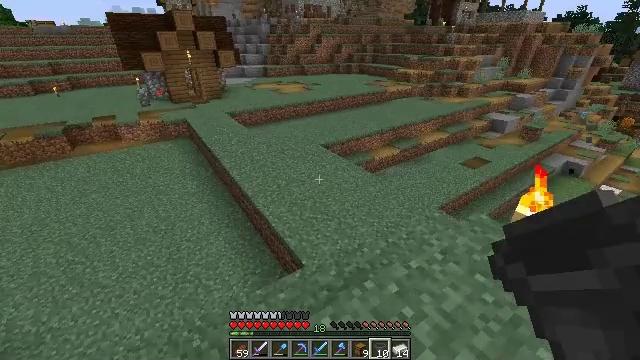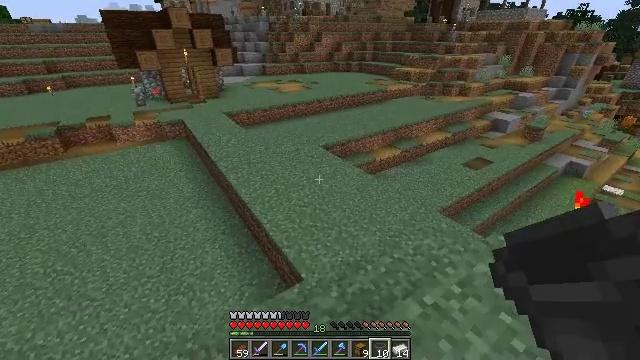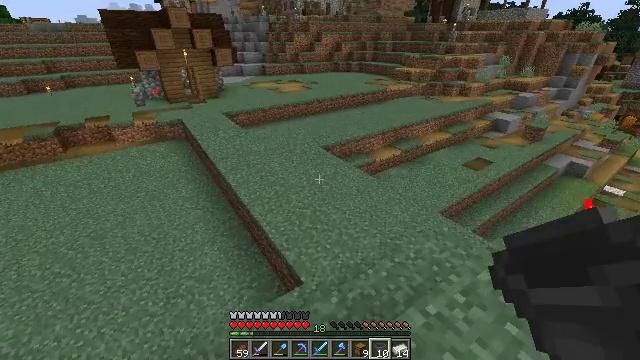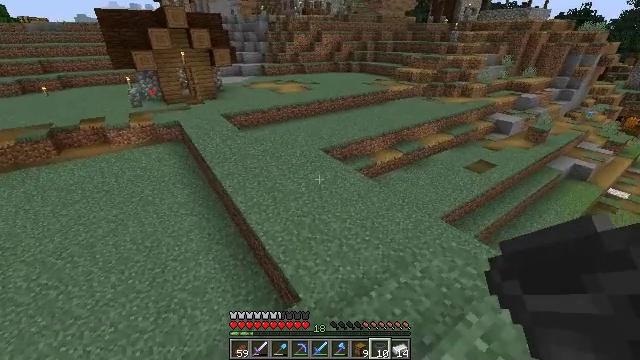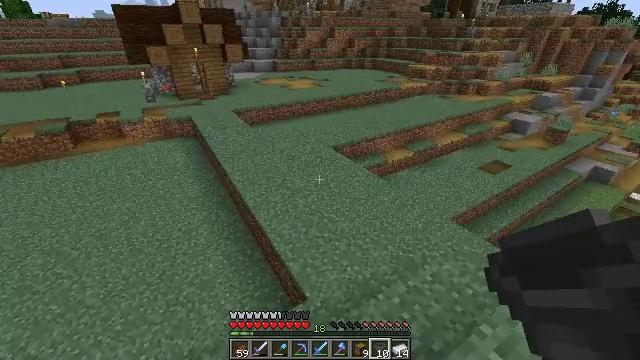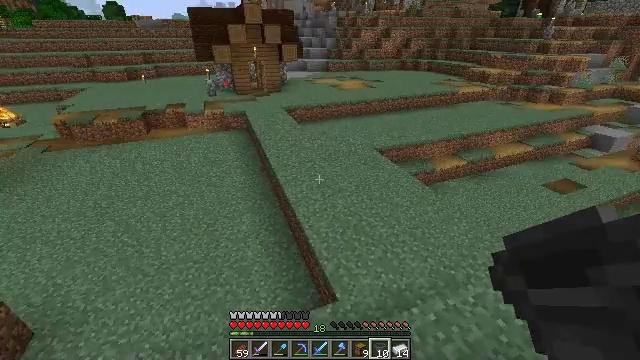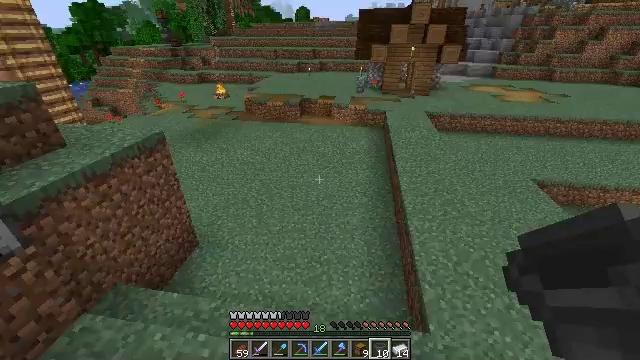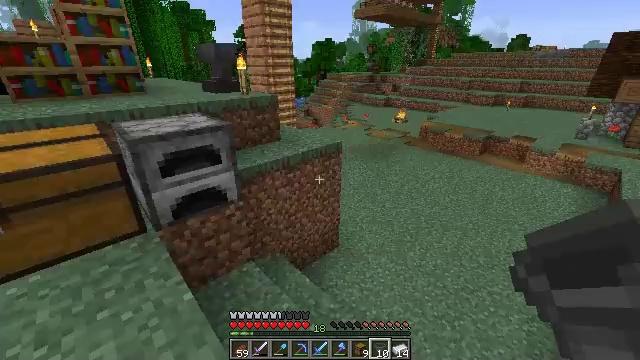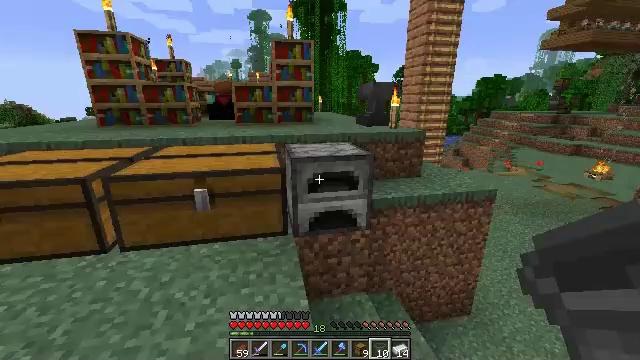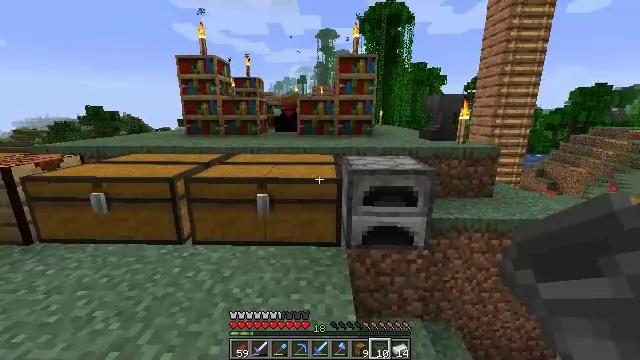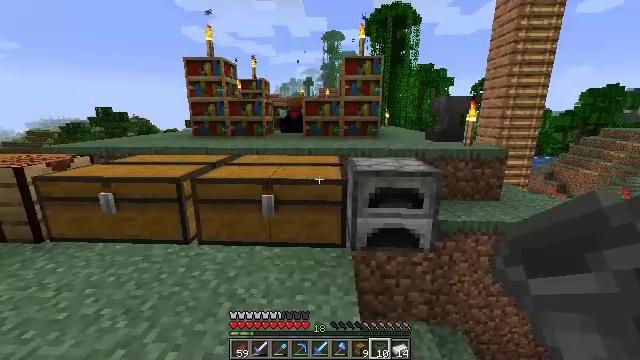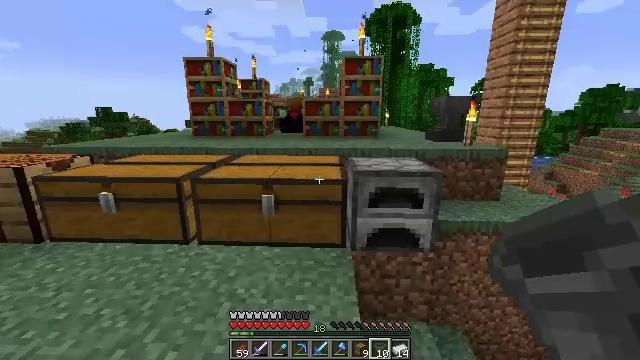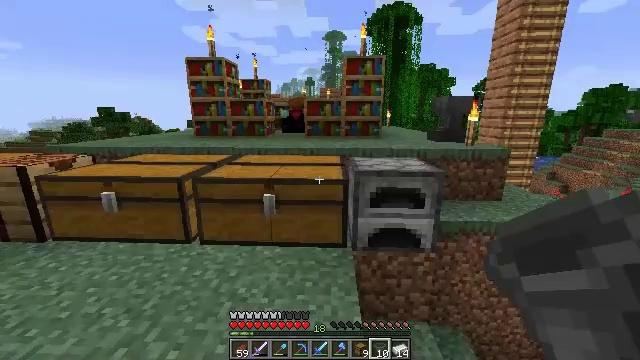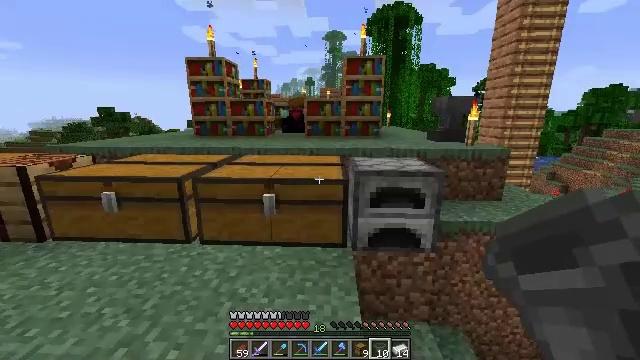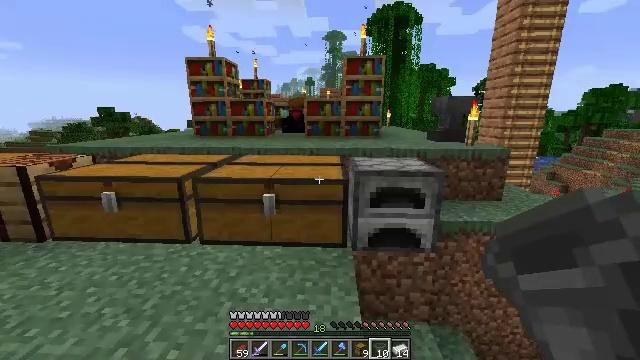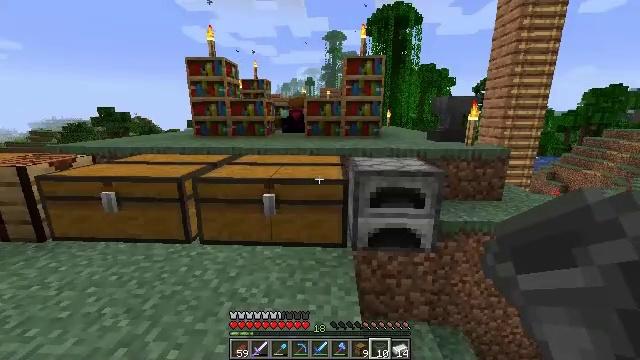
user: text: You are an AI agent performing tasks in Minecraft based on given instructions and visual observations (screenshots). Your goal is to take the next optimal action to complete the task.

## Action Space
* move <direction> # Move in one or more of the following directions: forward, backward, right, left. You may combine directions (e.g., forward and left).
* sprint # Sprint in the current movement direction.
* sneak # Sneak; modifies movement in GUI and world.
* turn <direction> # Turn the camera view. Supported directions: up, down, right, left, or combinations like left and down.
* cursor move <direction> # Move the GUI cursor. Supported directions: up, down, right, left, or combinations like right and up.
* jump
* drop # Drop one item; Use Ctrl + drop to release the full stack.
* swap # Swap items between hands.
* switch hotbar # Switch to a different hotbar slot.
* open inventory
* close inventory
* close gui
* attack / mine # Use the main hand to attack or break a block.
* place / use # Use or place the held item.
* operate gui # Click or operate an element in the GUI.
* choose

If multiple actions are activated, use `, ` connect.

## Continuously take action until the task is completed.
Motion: motion action
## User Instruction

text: Remove the furnace from its place.
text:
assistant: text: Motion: move forward
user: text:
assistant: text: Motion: move forward
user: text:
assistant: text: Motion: no_op
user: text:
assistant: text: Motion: turn left
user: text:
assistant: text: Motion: turn left
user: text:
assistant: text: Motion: turn left
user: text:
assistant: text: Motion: turn left and up
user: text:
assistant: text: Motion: turn left and up
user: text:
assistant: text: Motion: turn left and up
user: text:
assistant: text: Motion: turn left
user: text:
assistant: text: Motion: no_op
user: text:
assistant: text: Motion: no_op
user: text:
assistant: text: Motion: no_op
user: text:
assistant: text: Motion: no_op
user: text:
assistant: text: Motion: no_op
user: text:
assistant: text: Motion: no_op
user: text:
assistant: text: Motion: no_op
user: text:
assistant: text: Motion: no_op
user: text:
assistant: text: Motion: turn left
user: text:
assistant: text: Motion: turn left
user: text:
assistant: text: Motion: turn left
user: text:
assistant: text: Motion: turn left
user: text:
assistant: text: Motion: turn left
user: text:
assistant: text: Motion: turn left
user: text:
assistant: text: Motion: turn left
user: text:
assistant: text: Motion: move forward and move left
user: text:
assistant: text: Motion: move forward and move left
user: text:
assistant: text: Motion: move forward and move left, turn right and down
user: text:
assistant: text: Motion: move forward and move left, turn right and down
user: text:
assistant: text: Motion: move forward and move left, turn right